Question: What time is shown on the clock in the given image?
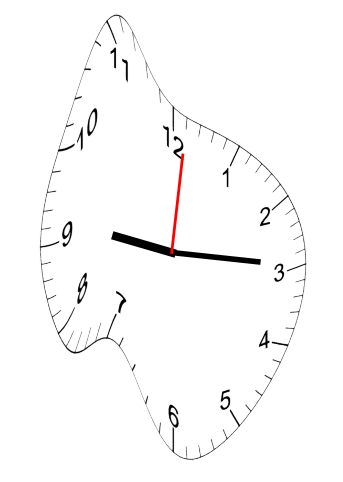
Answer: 09:15:01